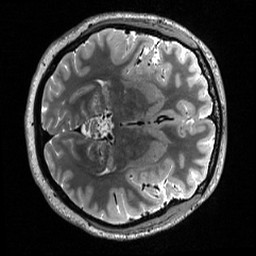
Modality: T2w
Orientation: axial
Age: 21
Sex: female
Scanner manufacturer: siemens
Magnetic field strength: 3 T
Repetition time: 3.2 s
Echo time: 0.566 s